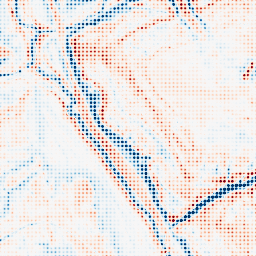
Category: edge_preserving
Decomposition family: bilateral
Decomposition parameters: d: 21
sigma_color: 75
sigma_space: 75
Upsampling method: sinc_hamming
Upsampling parameters: scale: 8
kernel_size: 4
Upsampling scale: 8